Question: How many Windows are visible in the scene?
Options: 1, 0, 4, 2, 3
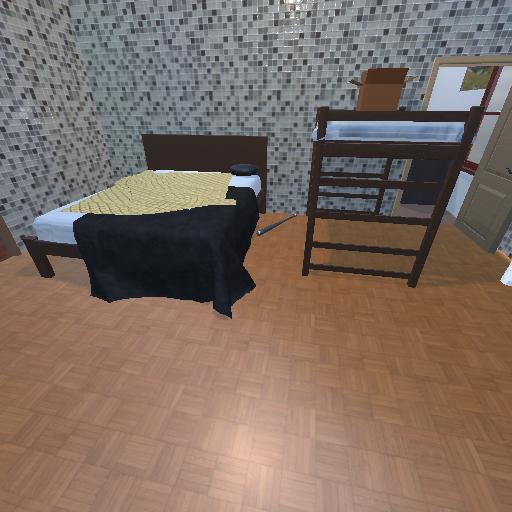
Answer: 1